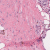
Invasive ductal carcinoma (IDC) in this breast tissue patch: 0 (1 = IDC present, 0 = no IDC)